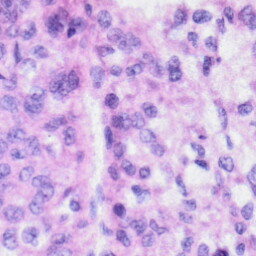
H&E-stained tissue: Liver